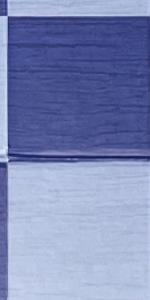
Label: Empty